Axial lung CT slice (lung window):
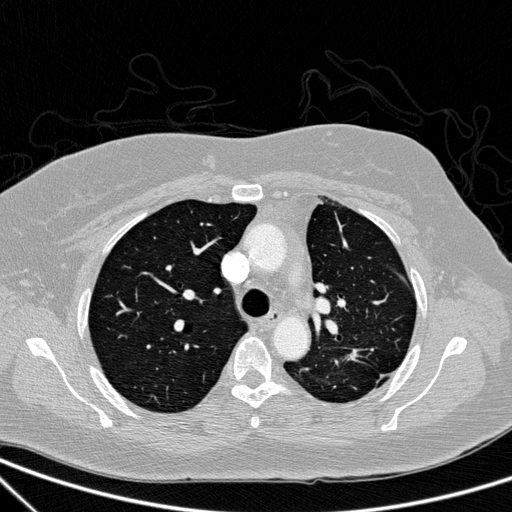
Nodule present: no